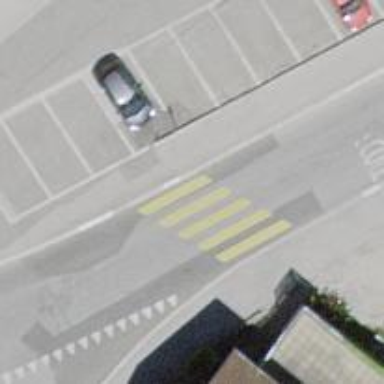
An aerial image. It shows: Uncontrolled zebra crossing on the road.